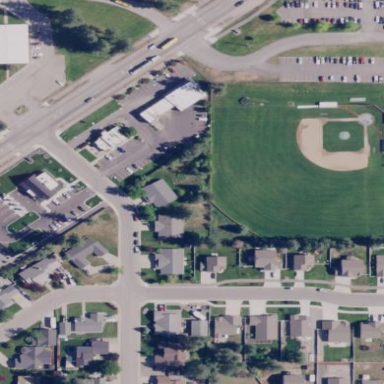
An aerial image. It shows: Baseball pitch for leisure land activities.